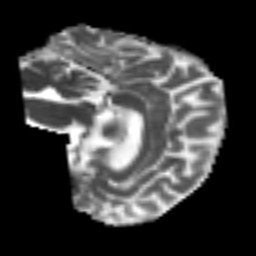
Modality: MD
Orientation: sagittal
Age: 61
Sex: male
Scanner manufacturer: siemens
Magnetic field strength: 3 T
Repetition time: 4.987 s
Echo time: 0.0792 s